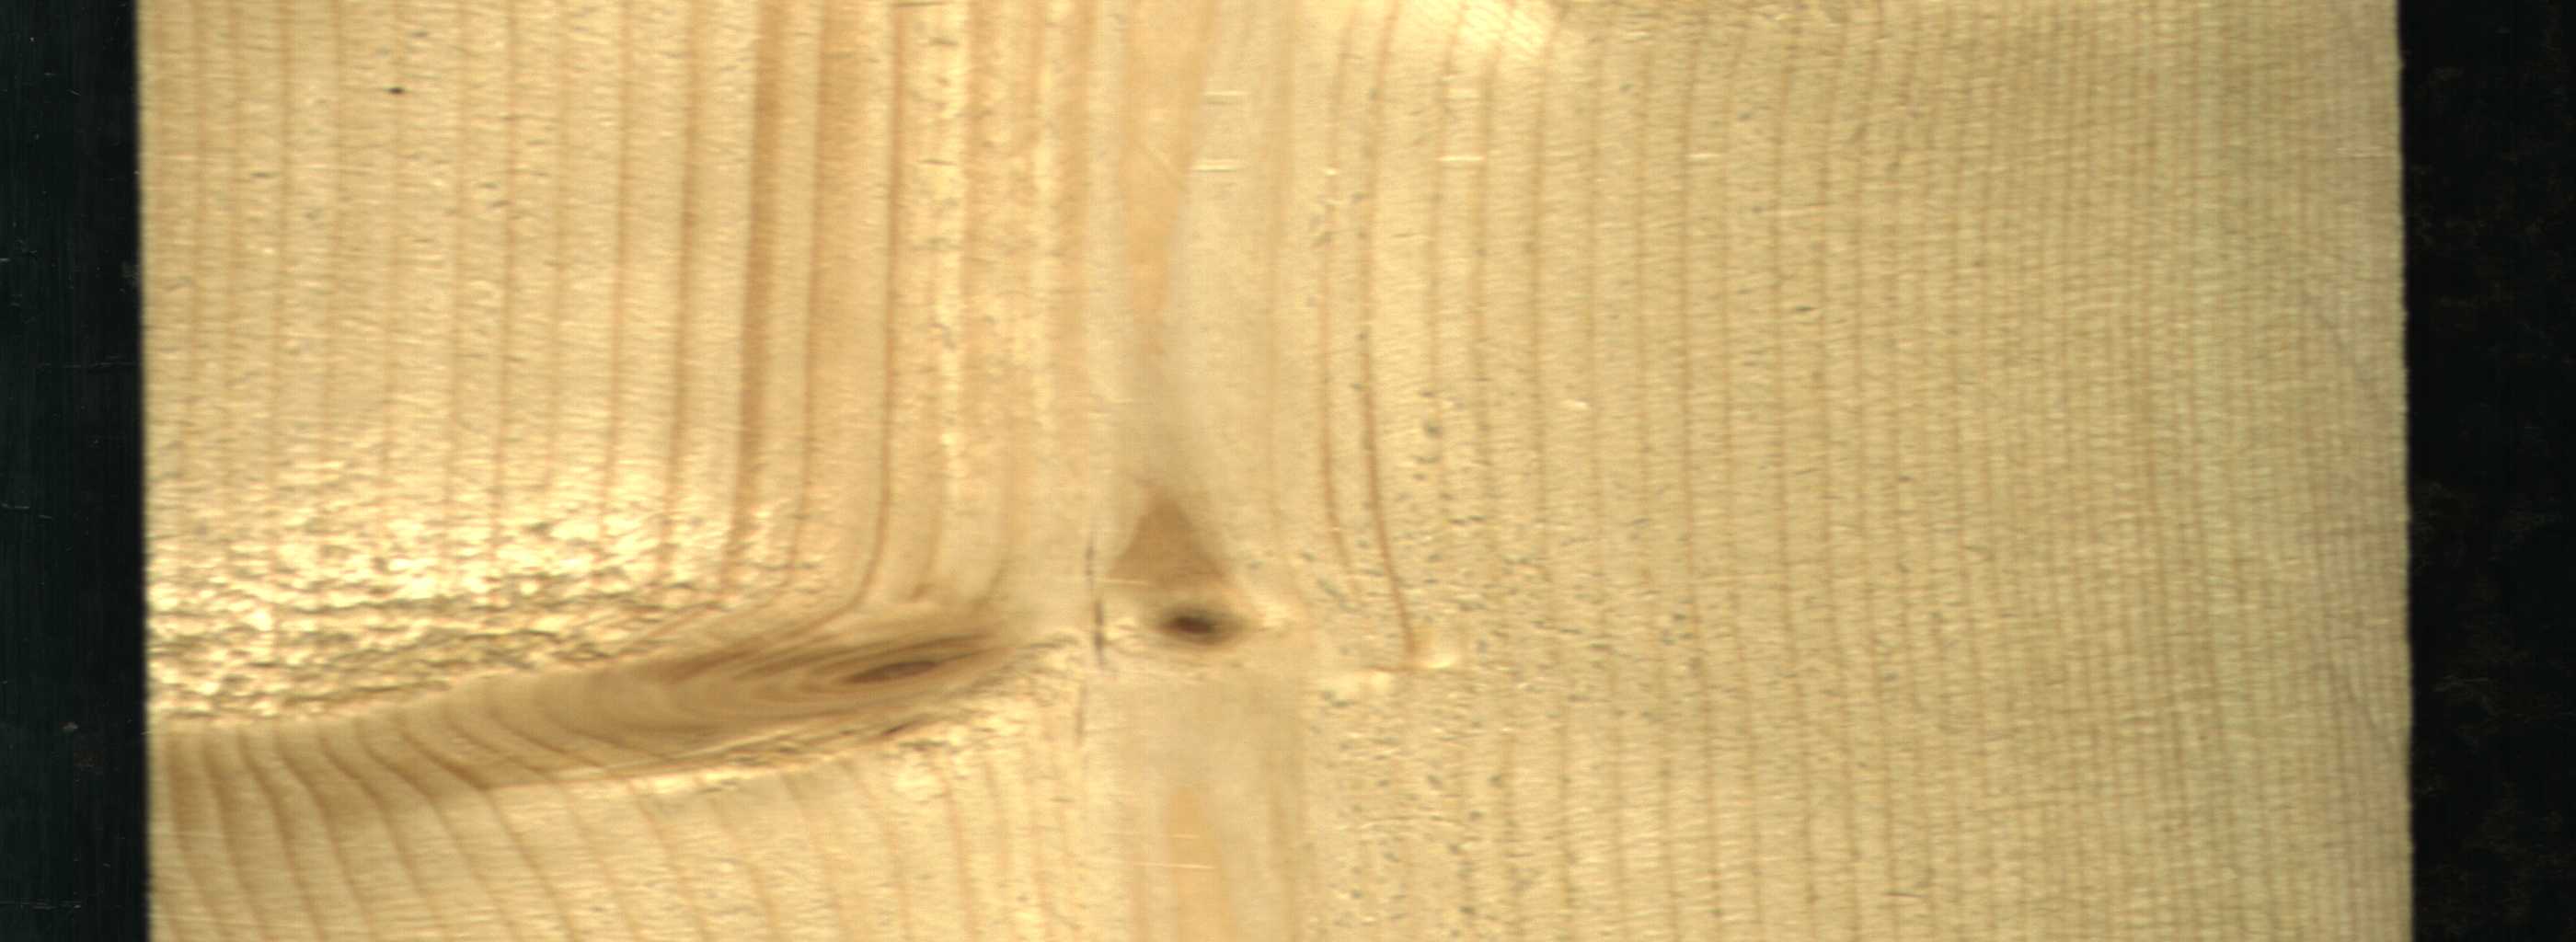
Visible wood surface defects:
Live_Knot
Live_Knot